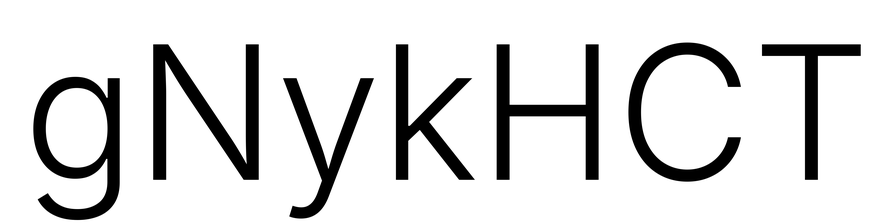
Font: Inter_Light